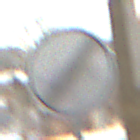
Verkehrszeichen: EndeSaemtlicherBegrenzungen
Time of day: MorningAfternoon
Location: Roofed (Suburban)
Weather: PartlyCloudy
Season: Winter
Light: Natural